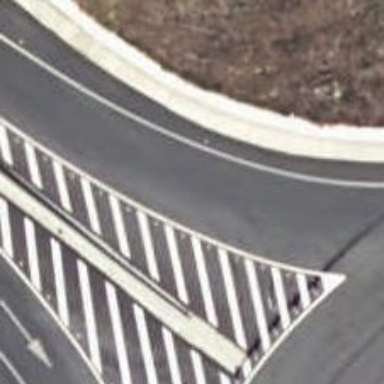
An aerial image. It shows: Asphalt motorway link.